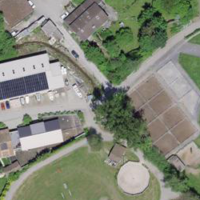
EUNIS habitat code: 53
Species observed at this site:
Tussilago farfara